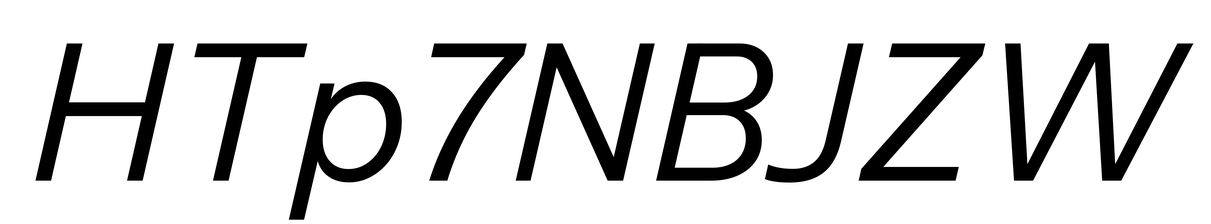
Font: InstrumentSans-Italic_Italic